Question: I'm a newbie in Swift. I have to implement alphabet list on right side of table view, as in Apple's contact list.

Is it possible to implement it on same section only. i.e. there is only one section?
As I have only one section And I don't want to add header before every specific row.
I want to reach that row which starts with specific alphabet.
There are many examples by using multiple section but I did not find any explanation of how to do this by single section.
If there is any way please share.
Thanks in advance.
I created
'''
var arrIndexSection : NSArray = ["A","B","C","D","E","F","G","H","I","J","K","L","M","N","O","P","Q","R","S","T","U","V","W","X","Y","Z","#"]
'''
and use this func to show right side array
'''
func sectionIndexTitles(for tableView: UITableView) -> [String]? {
return arrIndexSection as! [String]
}
func tableView(_ tableView: UITableView, cellForRowAt indexPath: IndexPath) -> UITableViewCell {
let name = arrayOfName?
let cell = tableView.dequeueReusableCell(withIdentifier: "CustomCell") as! CustomCell
cell.lbl_Name.text = name
}
'''
which shows the array list
after this I'm clueless what to do
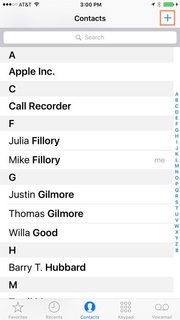
Answer: You can accomplish that also with one section but you have to make 2 cells one for content and other as the one holds the alphabet sure this needs to manage the data source array carefully and this to simulate the headerView that you might have if it's a multiSection tableView